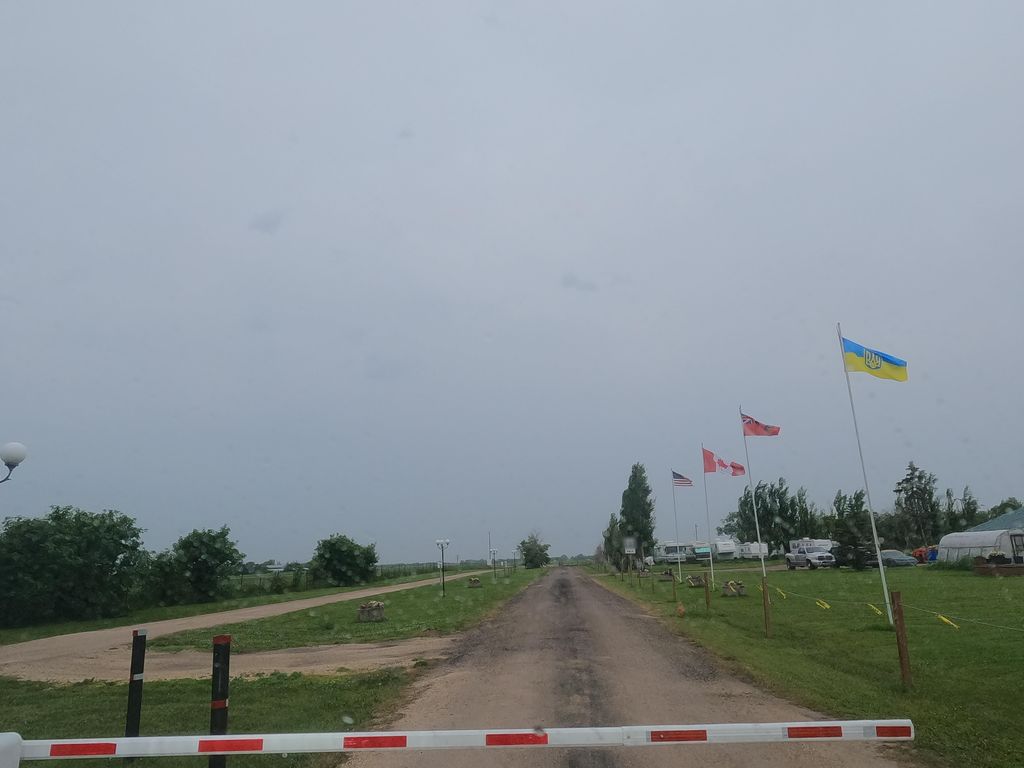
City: winnipeg